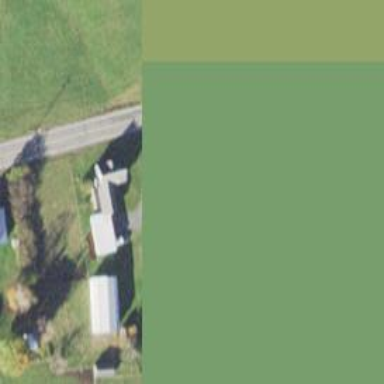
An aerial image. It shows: Driveway.